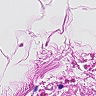
Metastatic tissue present: no